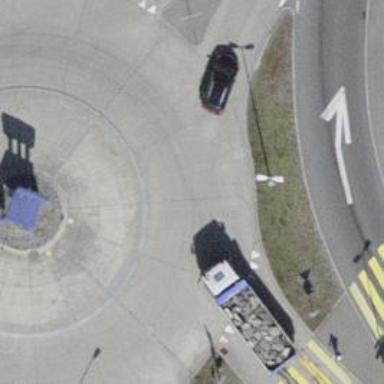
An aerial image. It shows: Secondary road with concrete surface that forms roundabout at the junction.